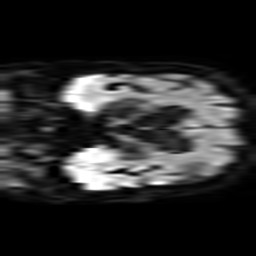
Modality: TRACE
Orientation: coronal
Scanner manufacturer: philips
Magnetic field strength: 3 T
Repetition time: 3.08 s
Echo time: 0.076 s